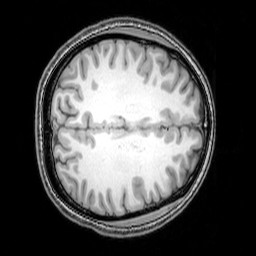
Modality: T1w
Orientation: axial
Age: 25
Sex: female
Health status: healthy
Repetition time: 0.081 s
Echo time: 0.037 s